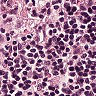
Metastatic tissue present: no